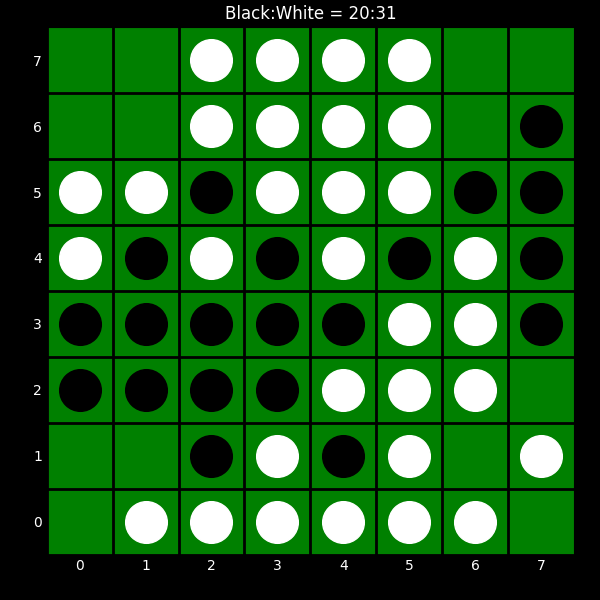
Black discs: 20
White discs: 31